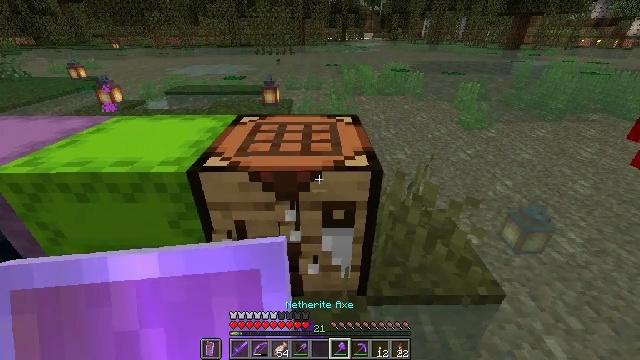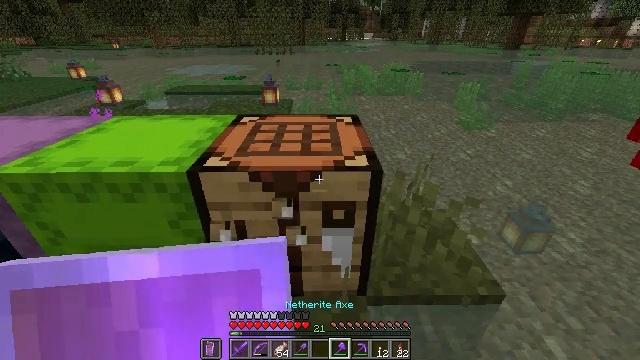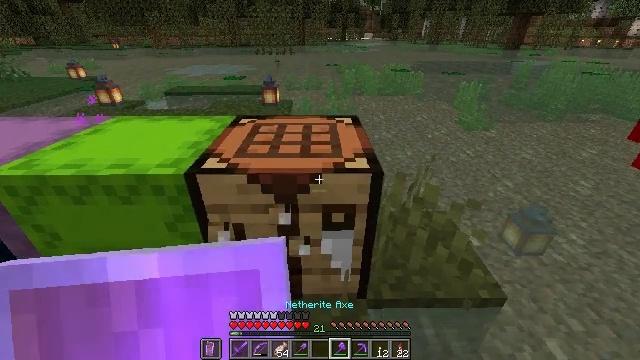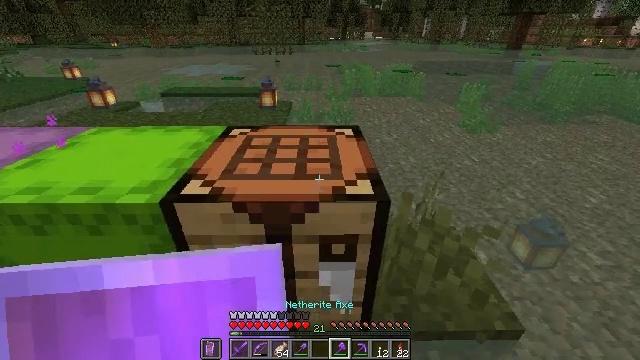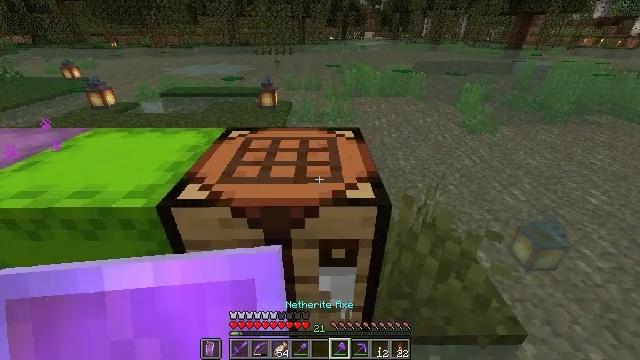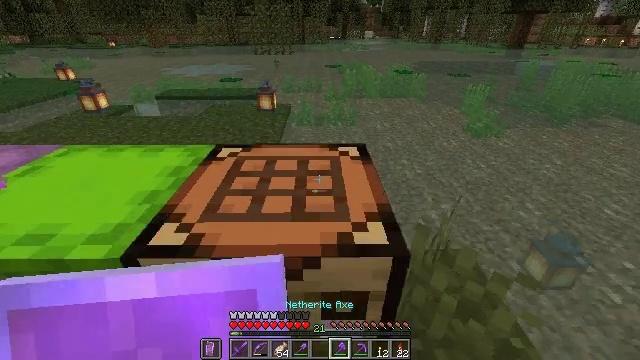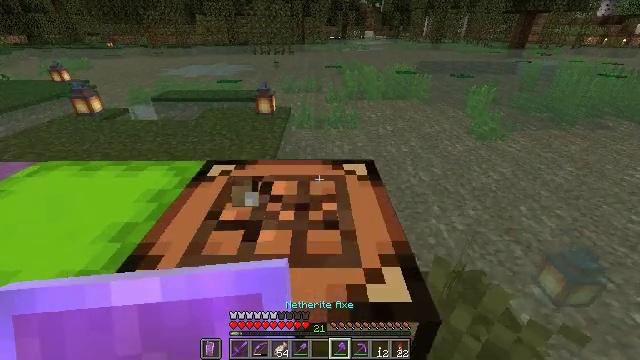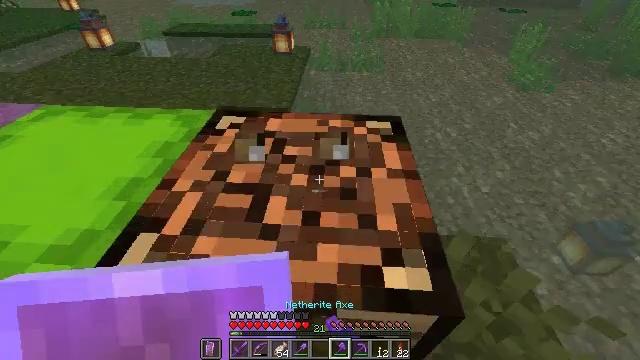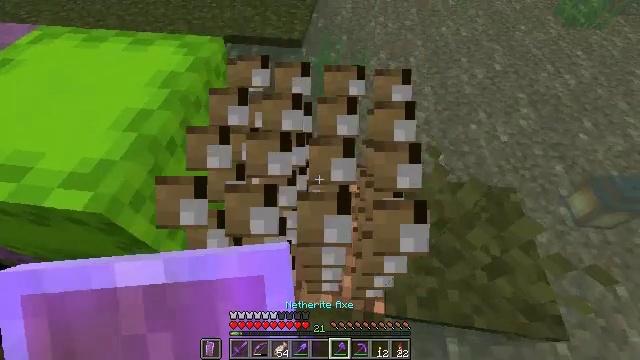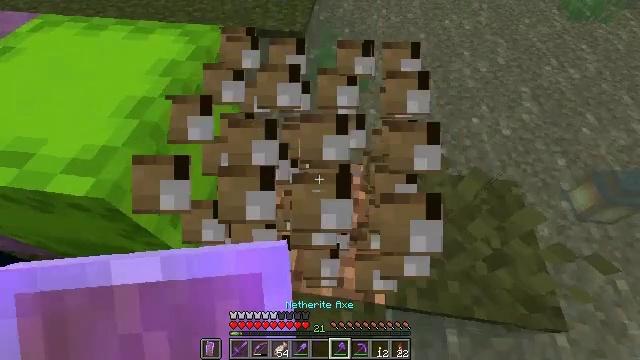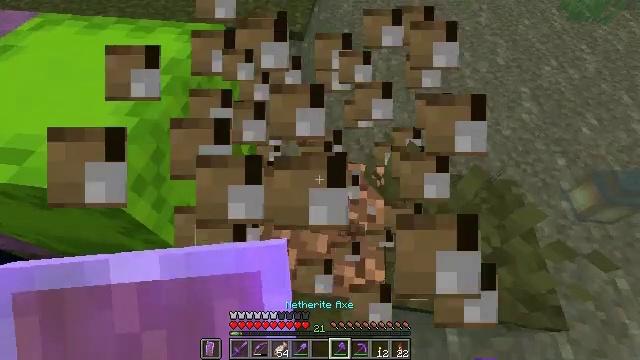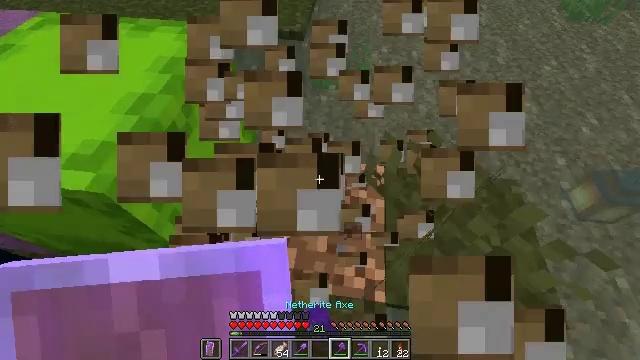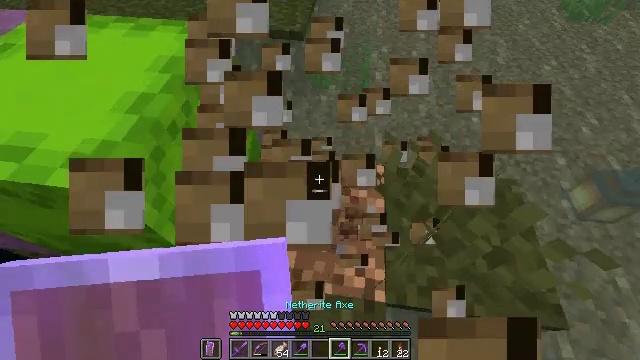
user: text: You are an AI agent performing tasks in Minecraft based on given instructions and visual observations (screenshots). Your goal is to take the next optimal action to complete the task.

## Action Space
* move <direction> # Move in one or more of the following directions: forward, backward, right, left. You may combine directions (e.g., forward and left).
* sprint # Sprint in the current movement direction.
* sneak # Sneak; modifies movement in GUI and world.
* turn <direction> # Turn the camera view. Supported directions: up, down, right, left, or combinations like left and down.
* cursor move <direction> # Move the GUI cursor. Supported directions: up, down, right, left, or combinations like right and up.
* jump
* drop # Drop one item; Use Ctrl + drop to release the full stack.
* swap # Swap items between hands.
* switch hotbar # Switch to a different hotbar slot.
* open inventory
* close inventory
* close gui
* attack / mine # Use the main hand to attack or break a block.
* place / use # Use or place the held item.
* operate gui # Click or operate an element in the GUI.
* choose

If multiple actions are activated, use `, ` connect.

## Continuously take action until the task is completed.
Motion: motion action
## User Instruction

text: Get the crafting table into the inventory.
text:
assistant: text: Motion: no_op
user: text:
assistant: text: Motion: move forward
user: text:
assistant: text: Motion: move forward
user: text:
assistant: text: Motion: move forward
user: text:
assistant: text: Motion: move forward
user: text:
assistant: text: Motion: move forward, attack / mine
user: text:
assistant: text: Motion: move forward, turn left and down, attack / mine
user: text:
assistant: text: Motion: turn left and down, attack / mine
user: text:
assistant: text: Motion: turn down, attack / mine
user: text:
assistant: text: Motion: attack / mine
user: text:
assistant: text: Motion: attack / mine
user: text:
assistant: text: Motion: no_op
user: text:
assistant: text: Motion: no_op